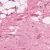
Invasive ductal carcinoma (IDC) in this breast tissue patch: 0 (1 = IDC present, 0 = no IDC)